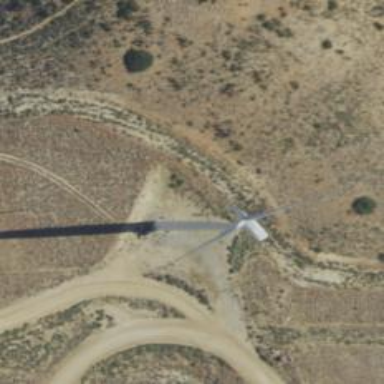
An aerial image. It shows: Wind generator powered by horizontal axis wind turbine.